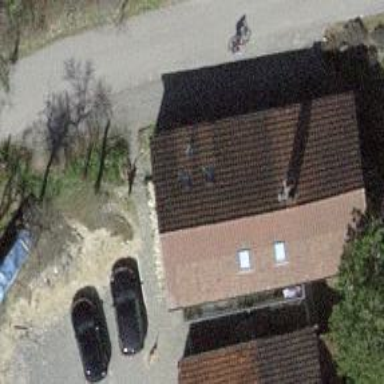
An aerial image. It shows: Residential building.